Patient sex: F
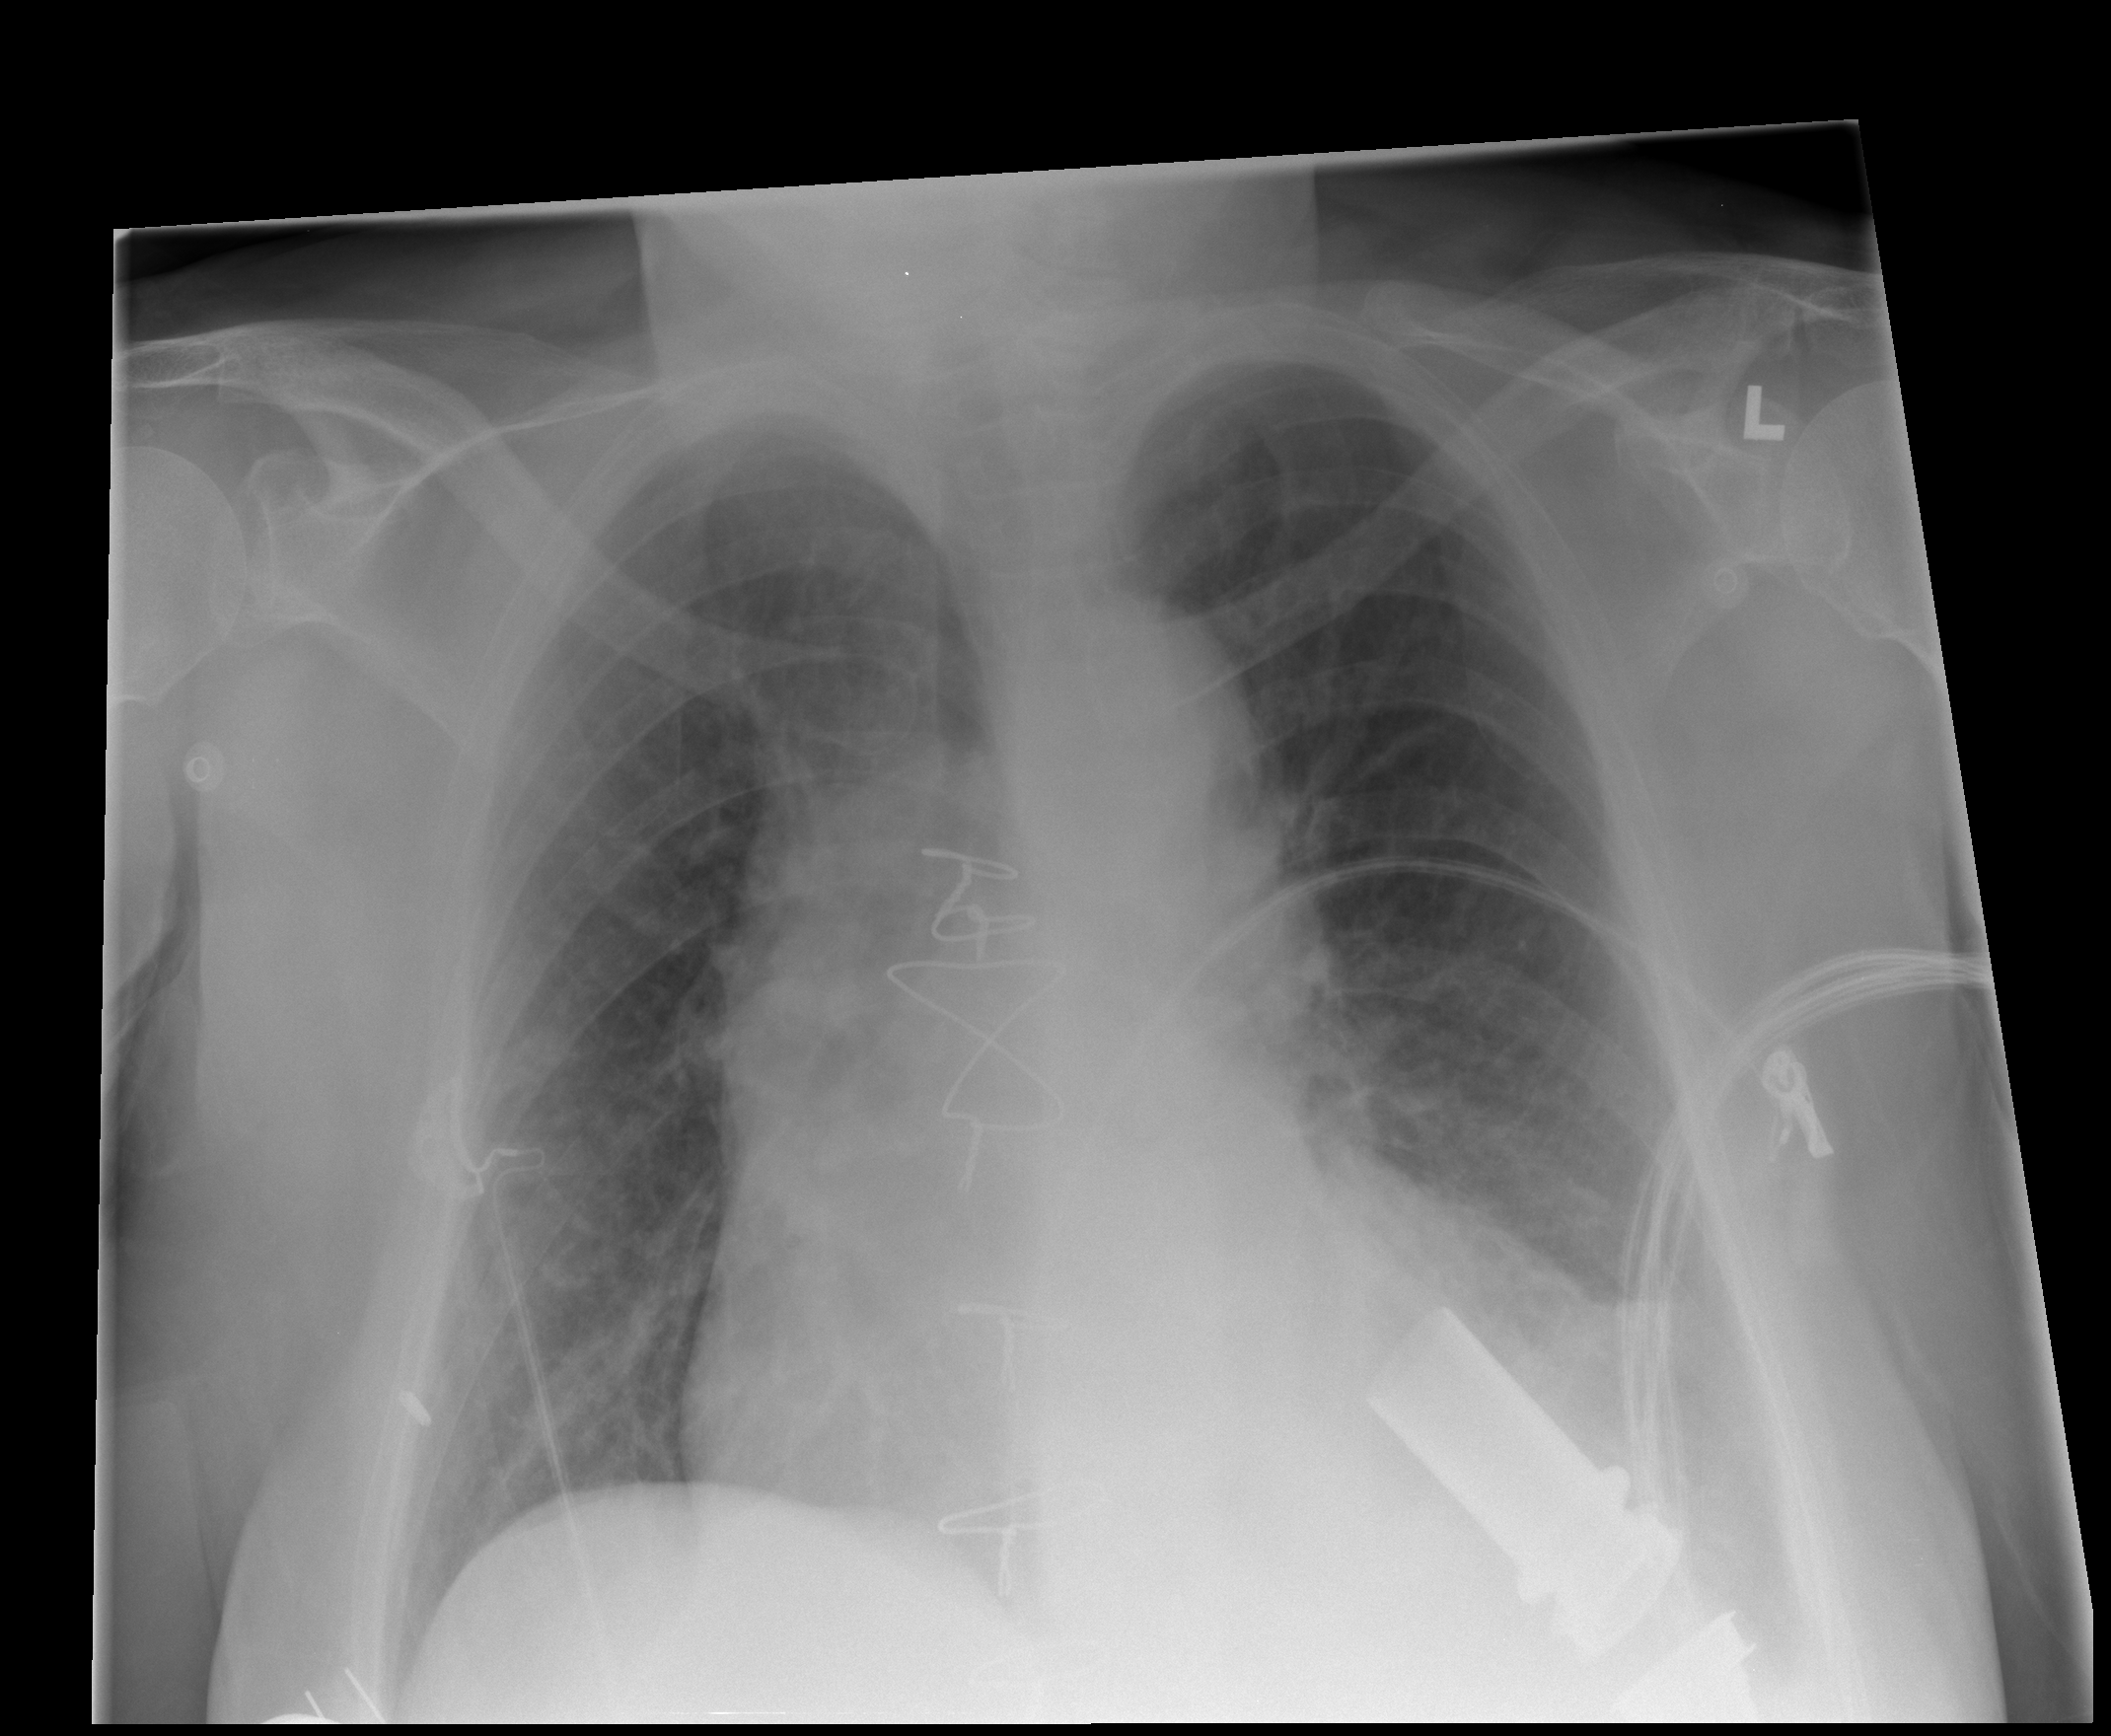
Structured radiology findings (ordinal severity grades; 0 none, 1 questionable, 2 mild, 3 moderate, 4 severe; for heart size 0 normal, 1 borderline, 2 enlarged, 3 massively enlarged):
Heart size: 1
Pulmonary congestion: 1
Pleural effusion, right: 0
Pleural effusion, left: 0
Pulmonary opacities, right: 0
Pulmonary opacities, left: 0
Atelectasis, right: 0
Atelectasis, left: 0